Question: I've an application using "Microsoft Windows Image Acquisition Library v2.0" to acquire images. In my Win 7 x64 developer machine it works properly but if I try to create a setup project an install it on another Win 7 x64 pc I get this error:
'''
Could not load file or assembly 'Interop.WIA, Version=1.0.0.0, Culture=neutral,
PublicKeyToken=a9bedaecc58d6a85'
'''
My project Build platform is set to "x86", reference CopyLocal is set to true.
In the setup project I add the primary output and it imports all dll but not Interop.WIA!
What I miss?
Here my setup project files list and WIA reference properties, interop is not detected!

I tried to create a simple winform project, added reference setup created and interop reference has been detected! So the problem seems to be that my project "Primary Output" won't recognize interop reference!
Can I force it?
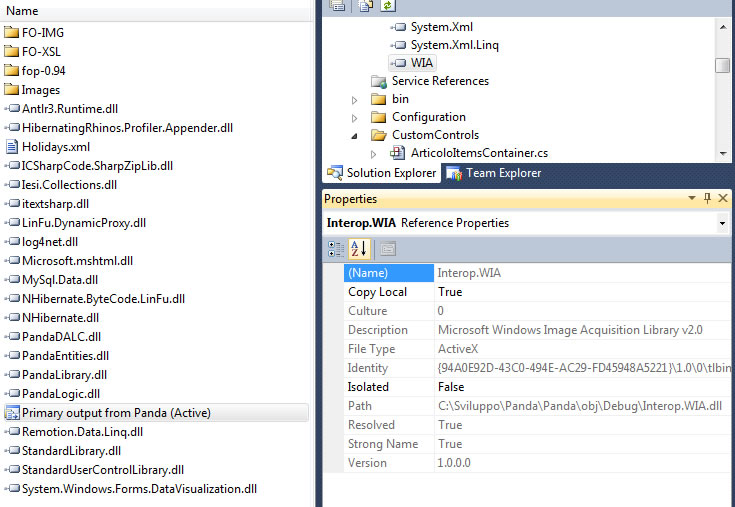
Answer: The dll should be indeed added to the setup manually.